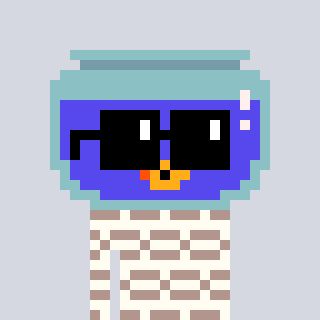
a pixel art character with square black sunglasses, a goldfish-shaped head and a grayscale-colored body on a cool background